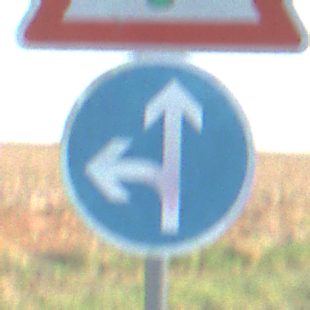
Verkehrszeichen: VorgeschriebeneFahrtrichtungGeradeausOderLinks
Zusatzzeichen oben: Lichtzeichenanlage
Umgebung: Outdoor, Nature
Tageszeit: SunriseSunset
Wetter: Clear
Licht: Natural
Jahreszeit: NotSpecified
Kontrast: HighContrast